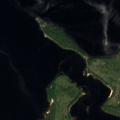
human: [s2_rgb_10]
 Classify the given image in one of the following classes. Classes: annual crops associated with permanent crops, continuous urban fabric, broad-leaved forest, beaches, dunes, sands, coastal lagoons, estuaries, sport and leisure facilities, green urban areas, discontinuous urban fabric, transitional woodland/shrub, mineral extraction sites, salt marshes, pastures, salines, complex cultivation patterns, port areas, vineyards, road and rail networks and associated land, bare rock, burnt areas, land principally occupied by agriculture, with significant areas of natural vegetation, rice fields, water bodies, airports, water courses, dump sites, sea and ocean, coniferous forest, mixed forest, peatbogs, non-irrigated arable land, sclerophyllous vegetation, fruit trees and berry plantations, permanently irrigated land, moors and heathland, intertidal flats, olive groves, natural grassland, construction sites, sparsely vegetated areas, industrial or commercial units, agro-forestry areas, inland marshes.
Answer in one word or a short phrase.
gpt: coniferous forest, water bodies